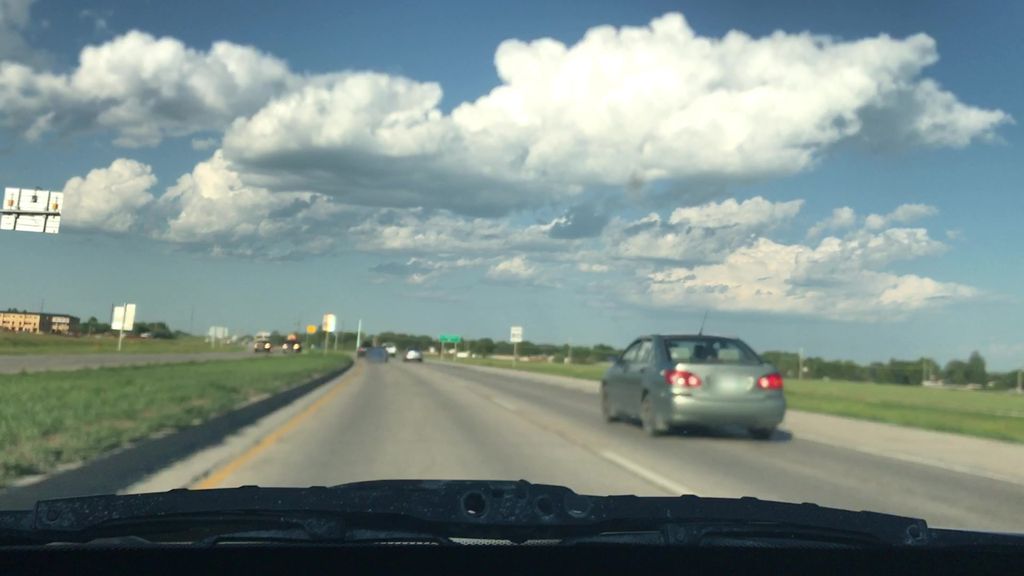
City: winnipeg